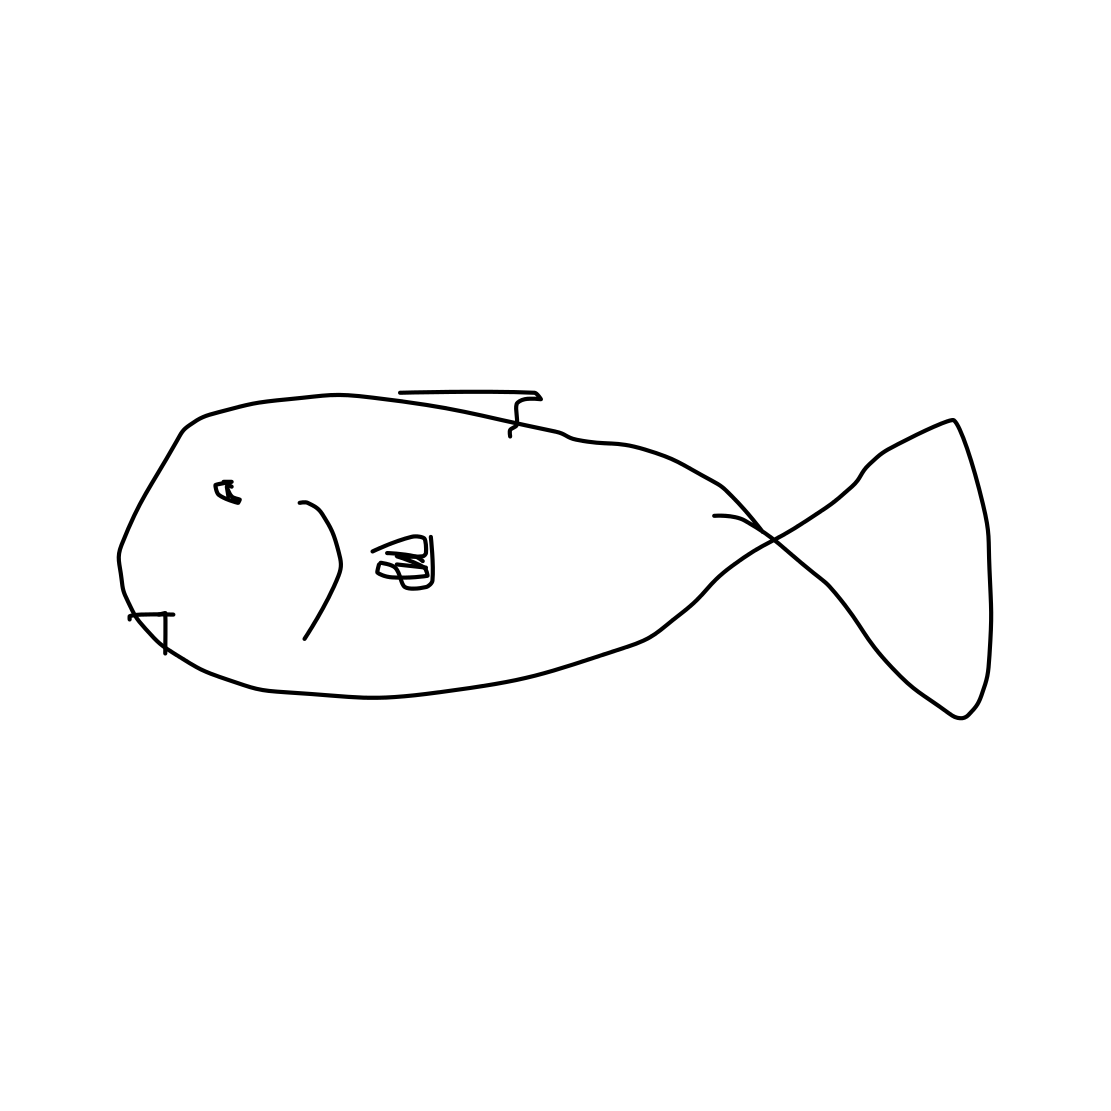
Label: fish